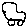
Label: car